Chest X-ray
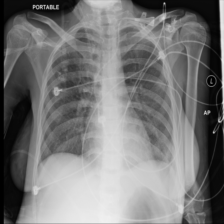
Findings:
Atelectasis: negative
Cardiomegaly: negative
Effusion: negative
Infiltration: positive
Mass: negative
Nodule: negative
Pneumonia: negative
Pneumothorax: negative
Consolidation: negative
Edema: negative
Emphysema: negative
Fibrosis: negative
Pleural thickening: negative
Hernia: negative